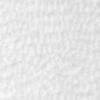
Label: no_change